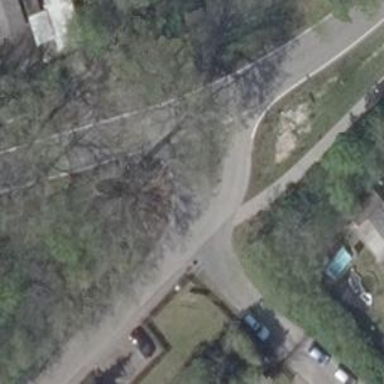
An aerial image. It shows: Emergency access point on the road.